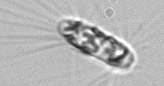
Label: Corethron_hystrix